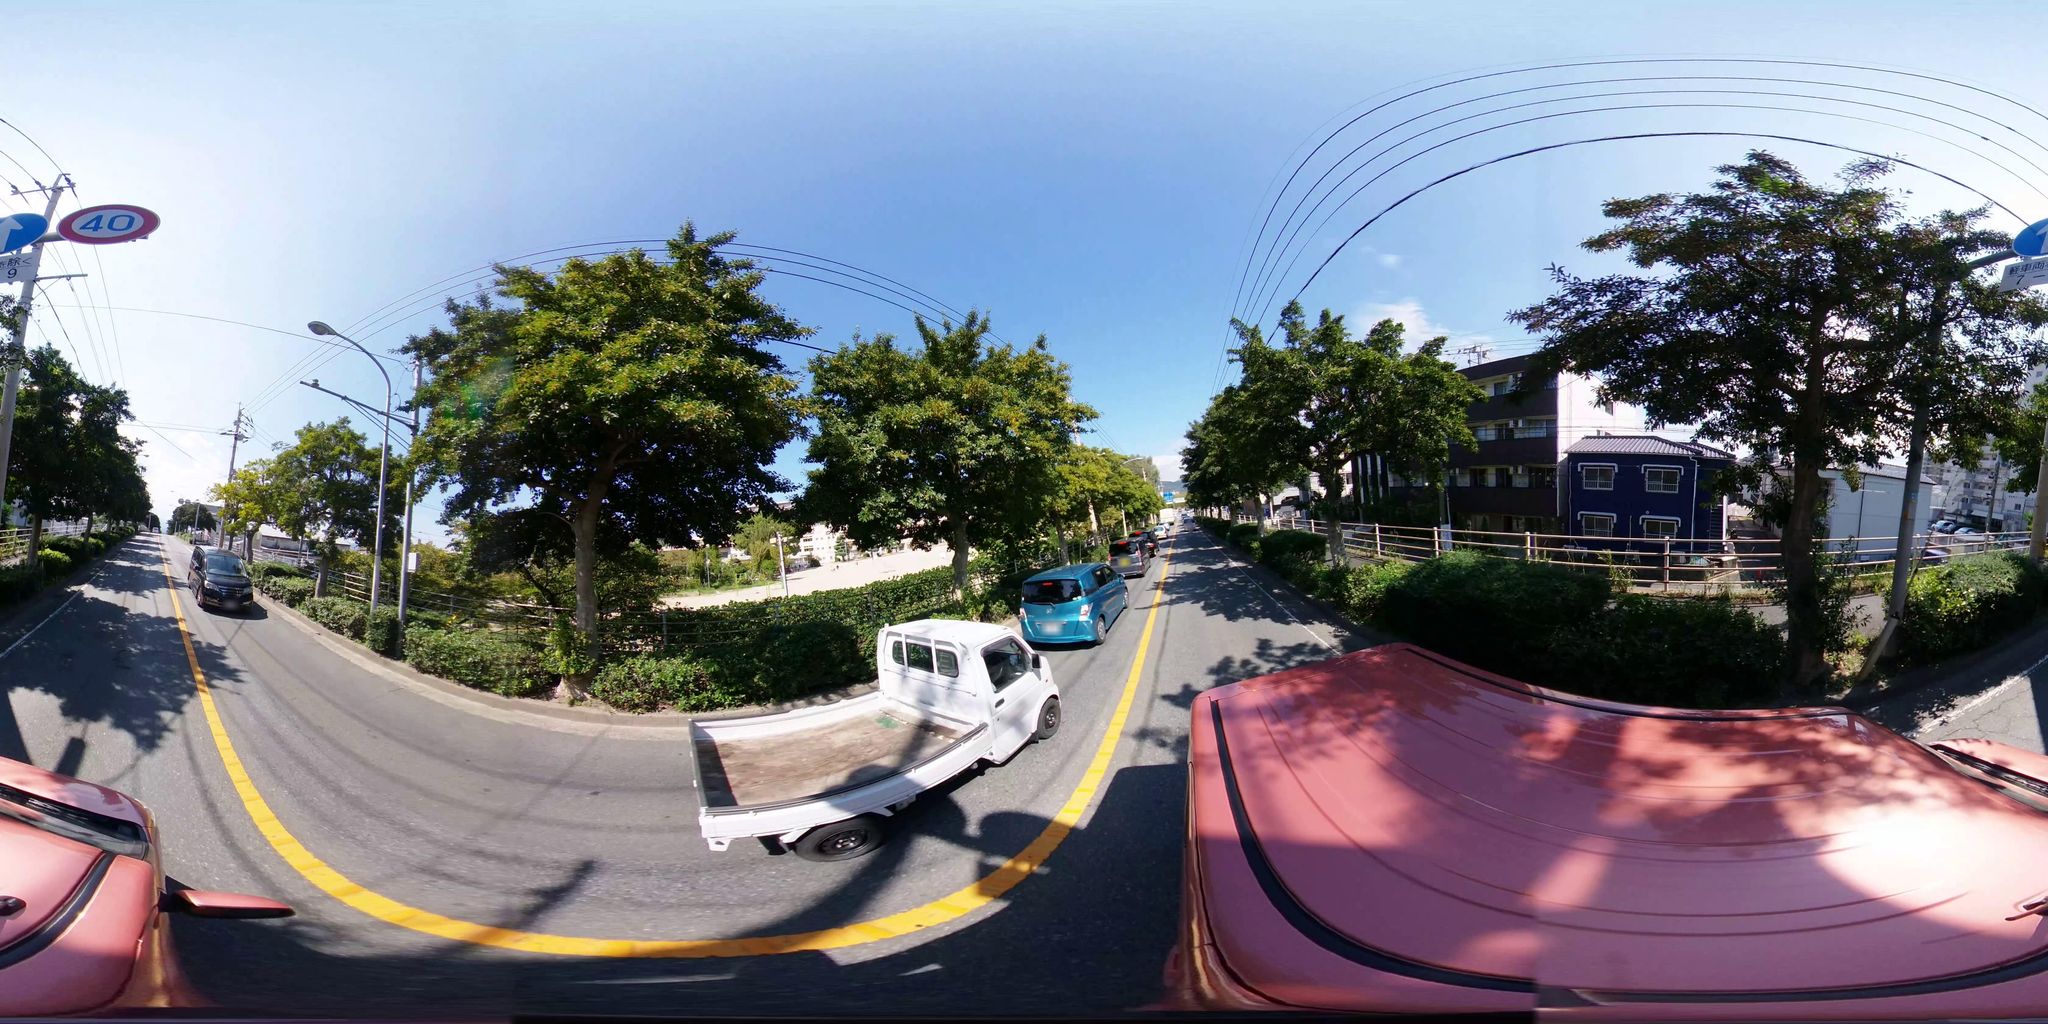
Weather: clear
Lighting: day
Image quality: good
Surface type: cycling surface
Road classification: primary
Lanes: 2
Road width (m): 6
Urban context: urban centre
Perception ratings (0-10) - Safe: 2.64, Lively: 3.25, Beautiful: 3.7, Boring: 0.71, Depressing: 3.47, Wealthy: 1.46